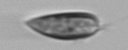
Label: Prorocentrum_triestinum